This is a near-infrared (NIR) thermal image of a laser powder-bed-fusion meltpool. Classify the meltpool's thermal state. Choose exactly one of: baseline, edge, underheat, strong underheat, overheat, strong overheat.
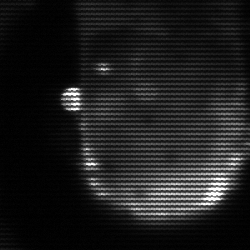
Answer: baseline